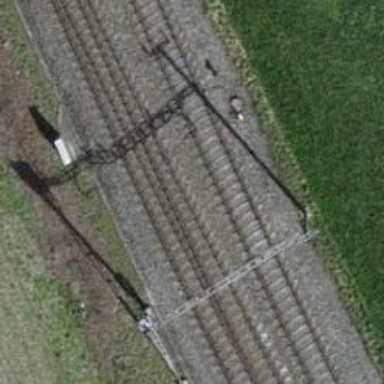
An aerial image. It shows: Railway track with contact lines for electrification.